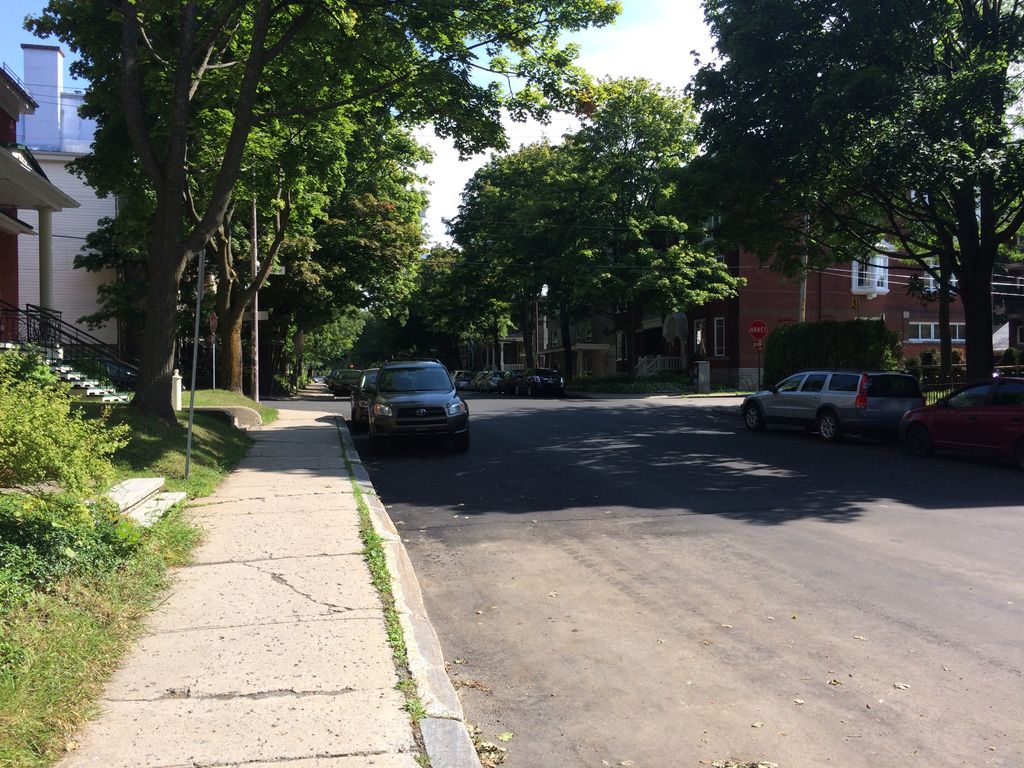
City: quebec_city